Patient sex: F
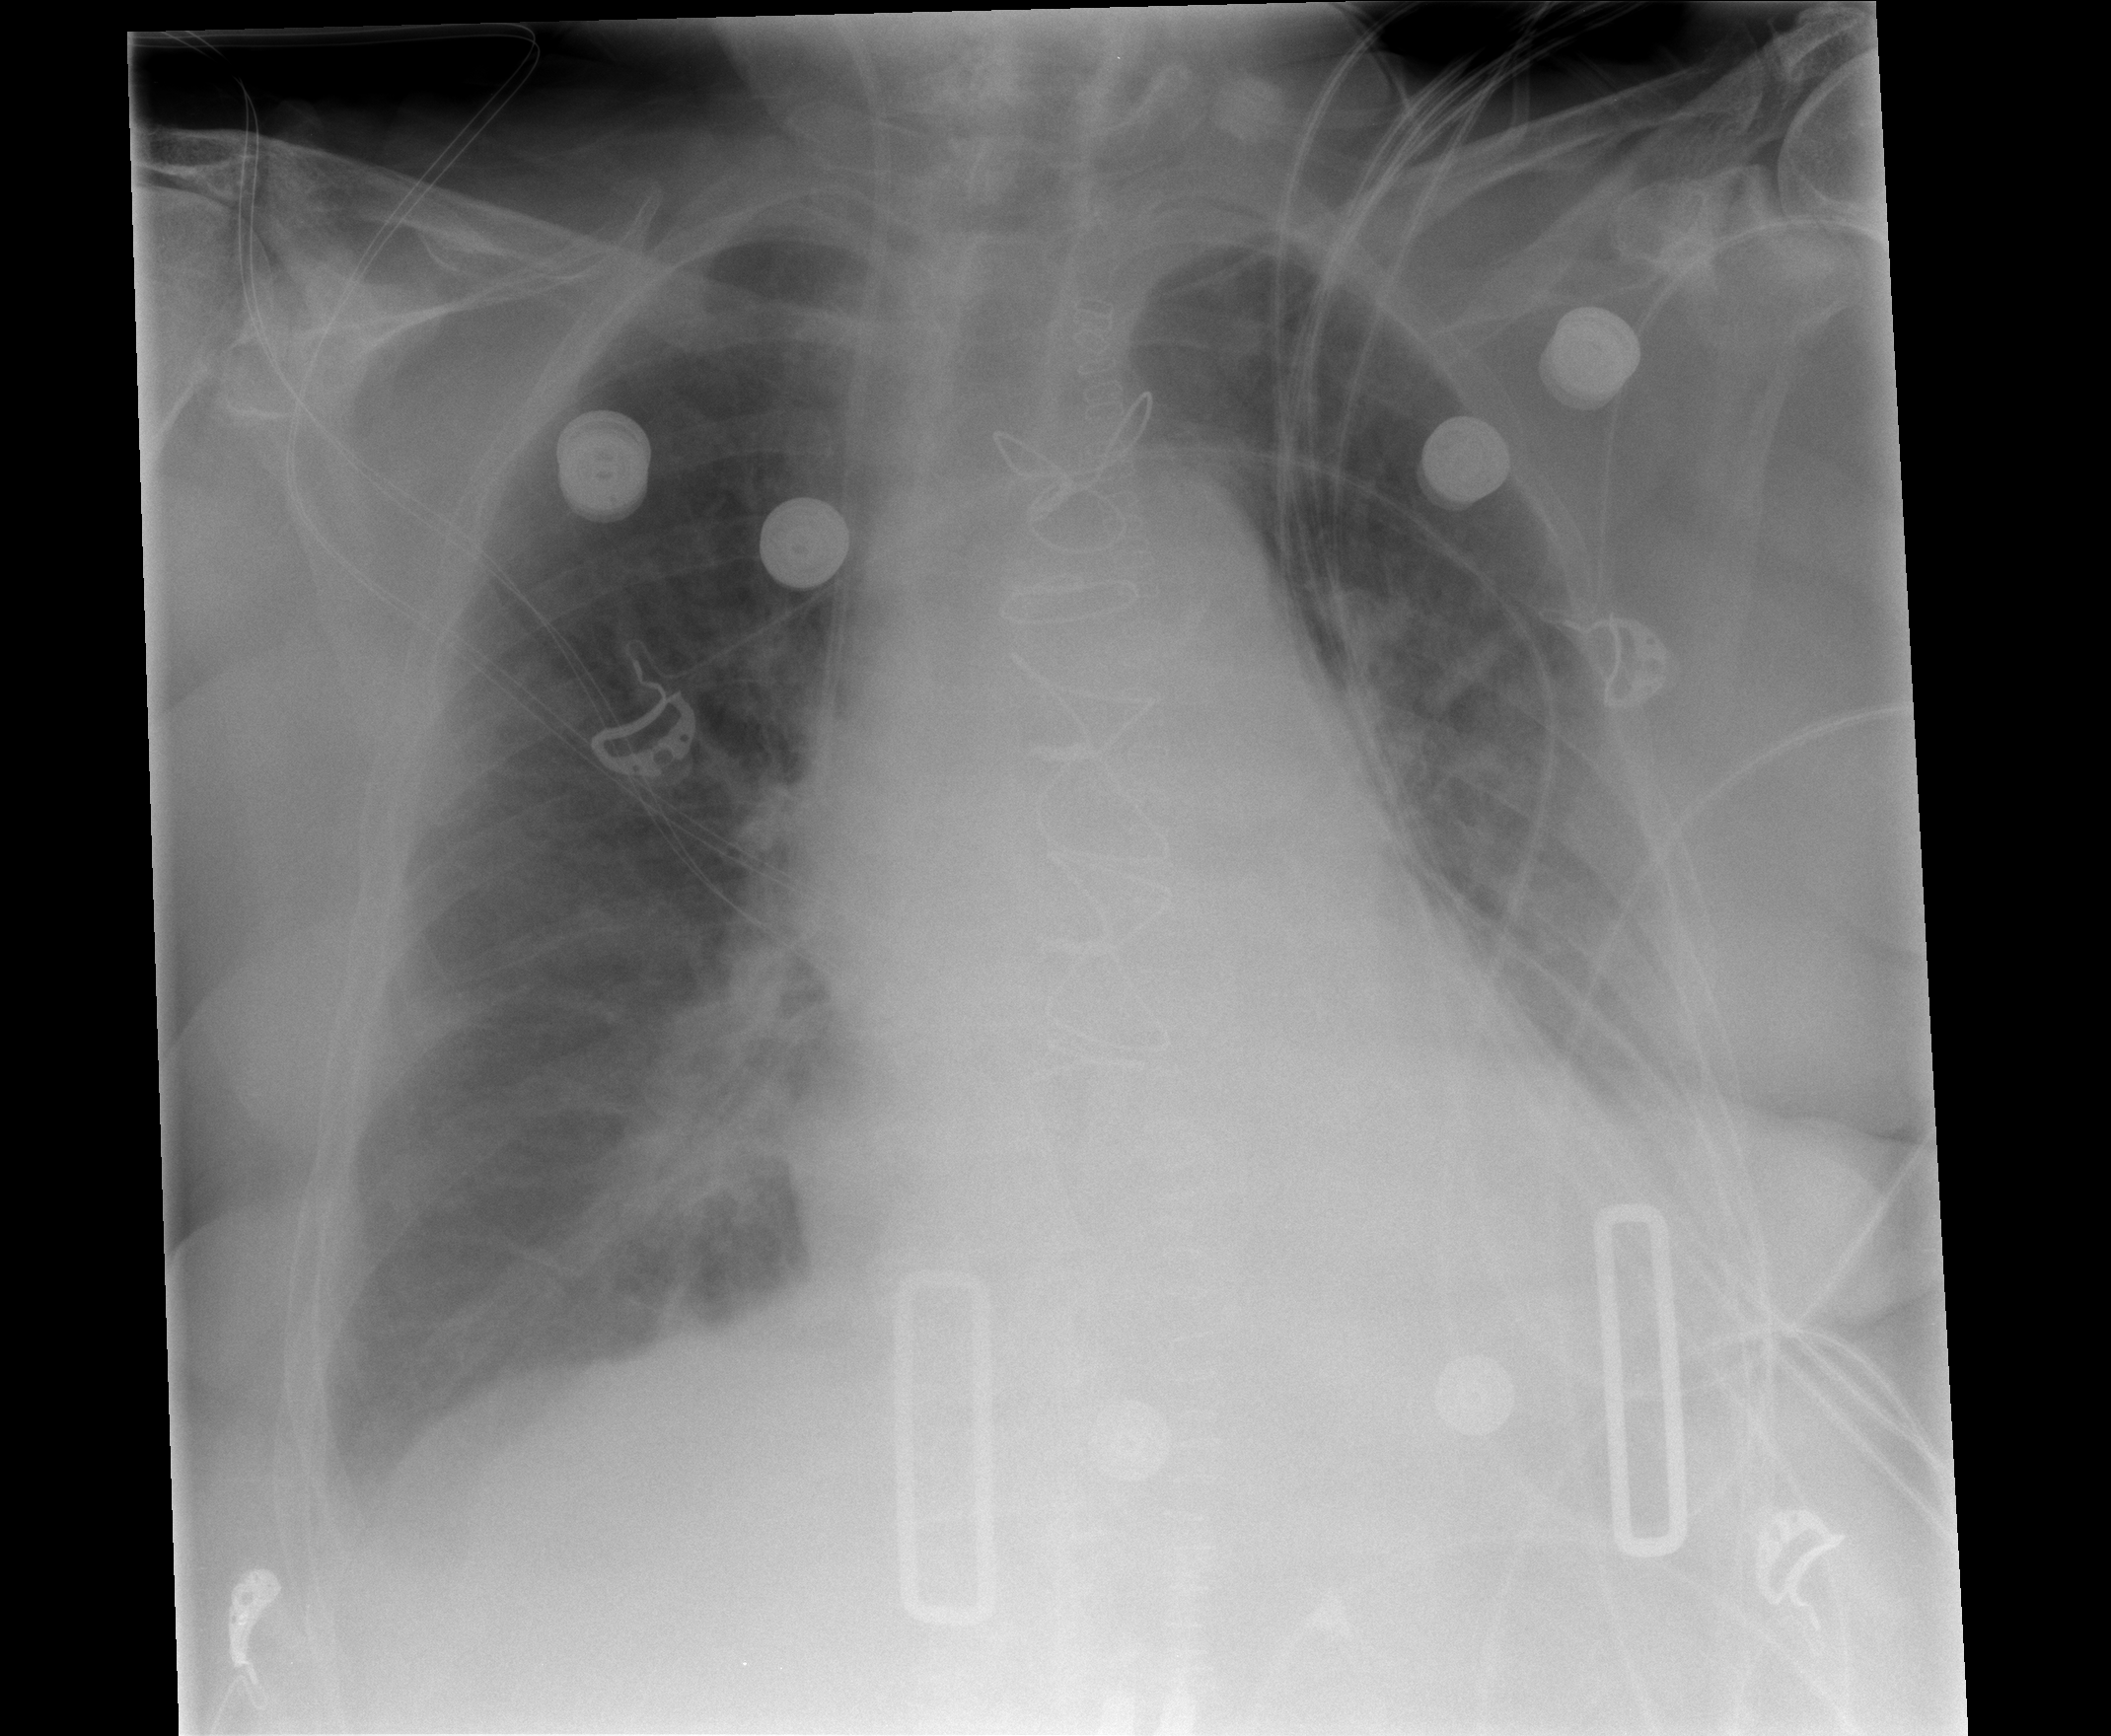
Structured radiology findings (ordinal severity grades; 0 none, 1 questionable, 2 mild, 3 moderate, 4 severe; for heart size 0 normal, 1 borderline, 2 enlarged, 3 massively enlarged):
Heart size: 2
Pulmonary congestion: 2
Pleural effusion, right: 1
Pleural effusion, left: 2
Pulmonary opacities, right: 2
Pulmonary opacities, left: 1
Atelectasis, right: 2
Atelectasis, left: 2